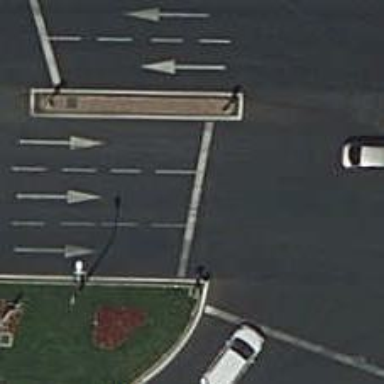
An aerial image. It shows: Road with traffic signals.